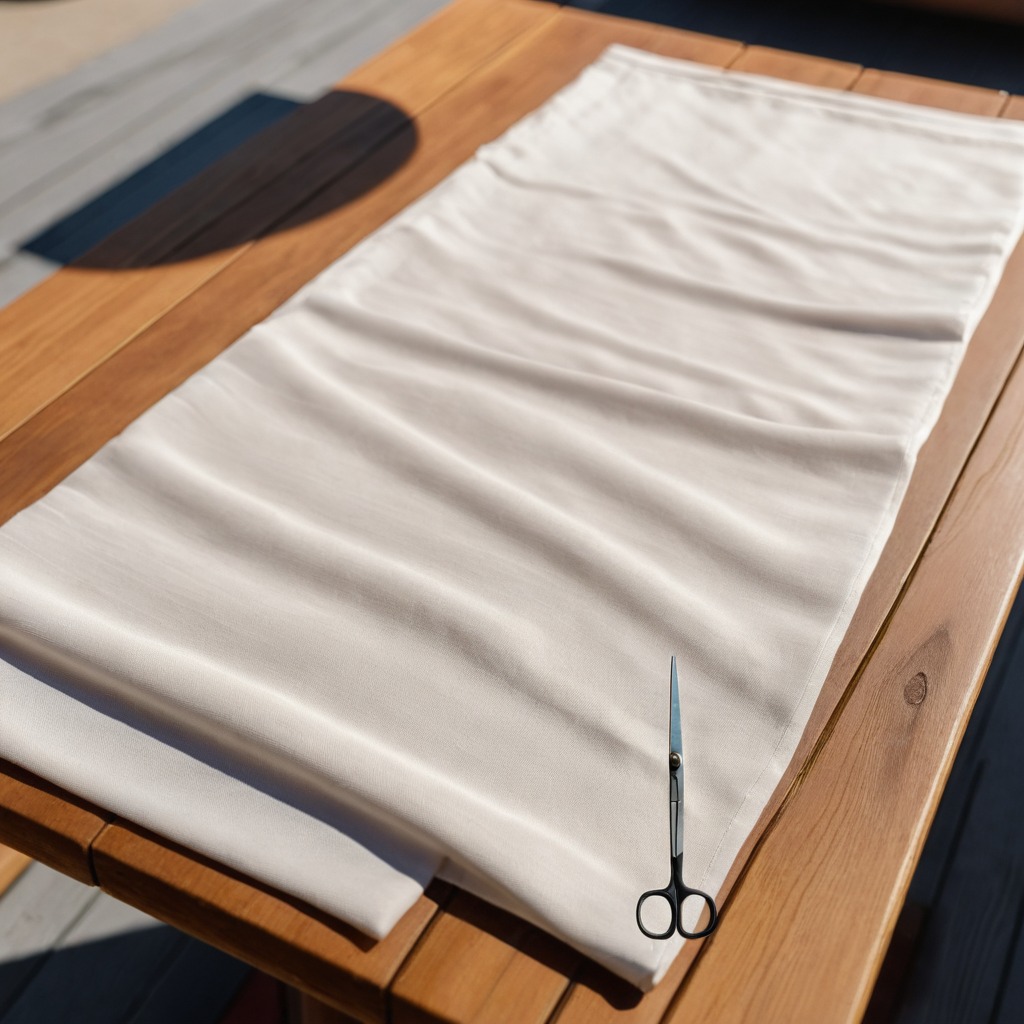
A scissor lies on the wooden table.